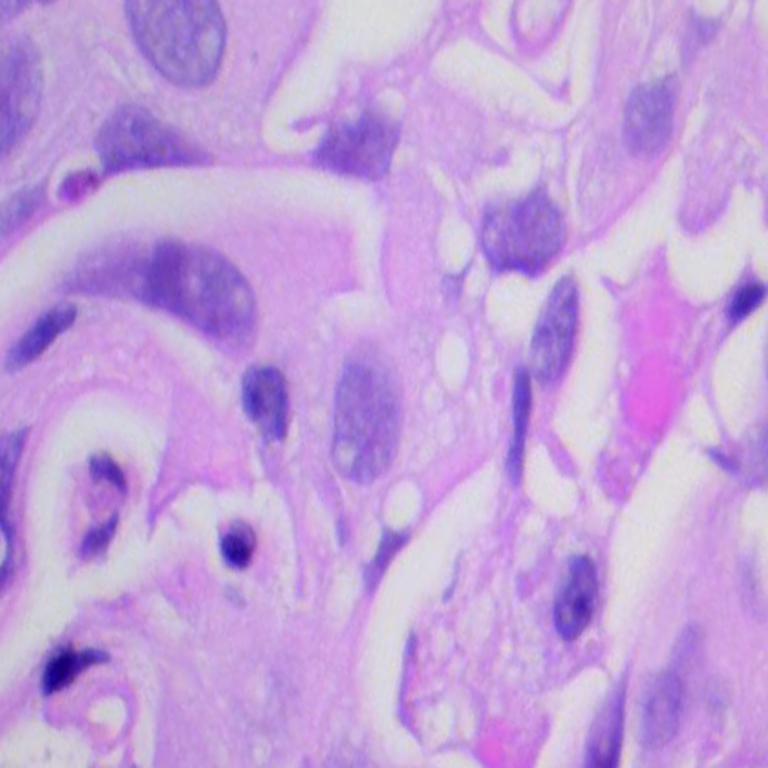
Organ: lung
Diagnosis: adenocarcinomas